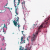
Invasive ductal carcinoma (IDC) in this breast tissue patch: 0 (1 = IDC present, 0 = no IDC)